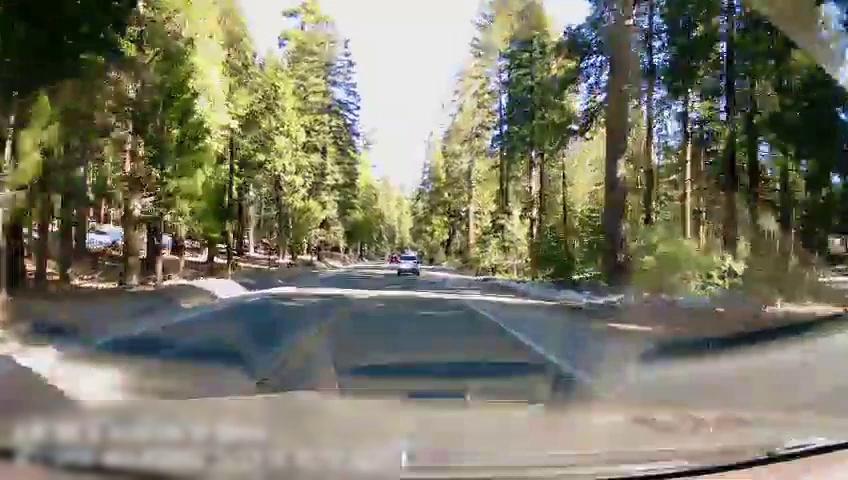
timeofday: Day
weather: Sunny
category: Drivable Space
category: Vehicles | SUV
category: Lanes | Current Lane
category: Lanes | Alternate Lane
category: Lanes | Opposite Lane